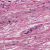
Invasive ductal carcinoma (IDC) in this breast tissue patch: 0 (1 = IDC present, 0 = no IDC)